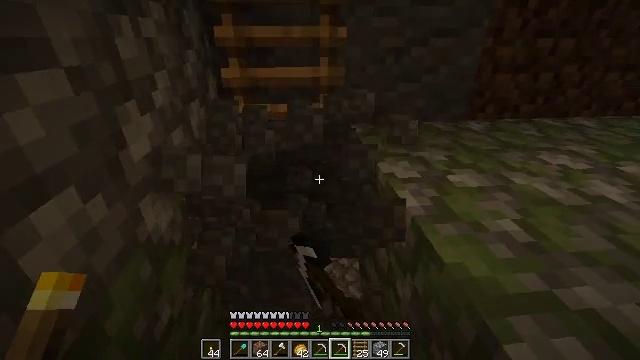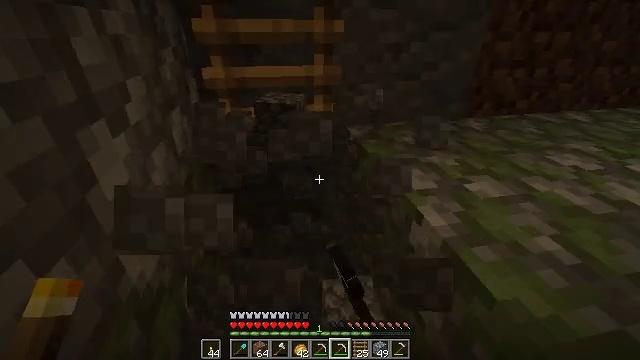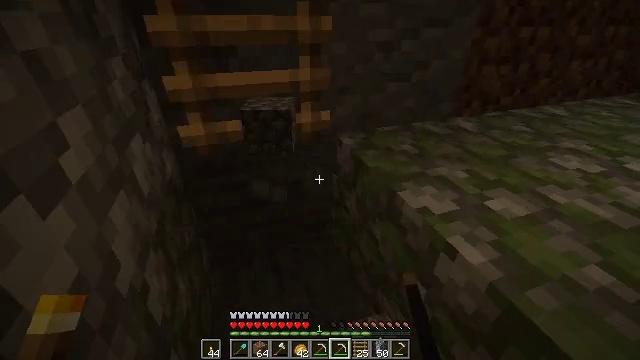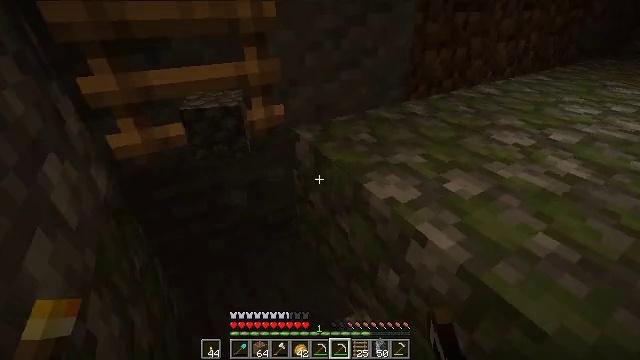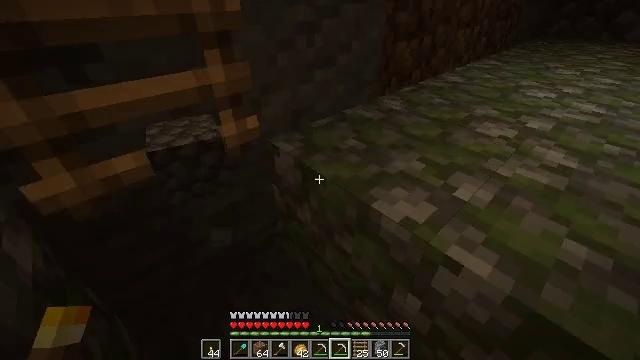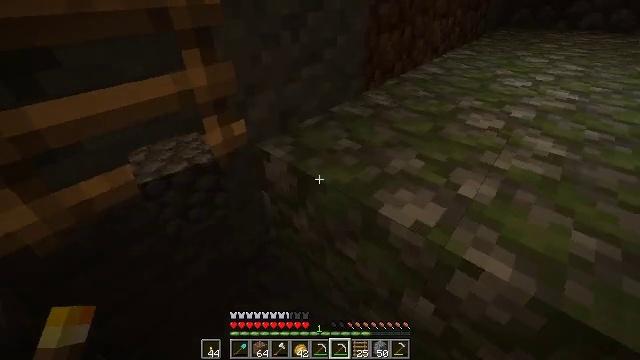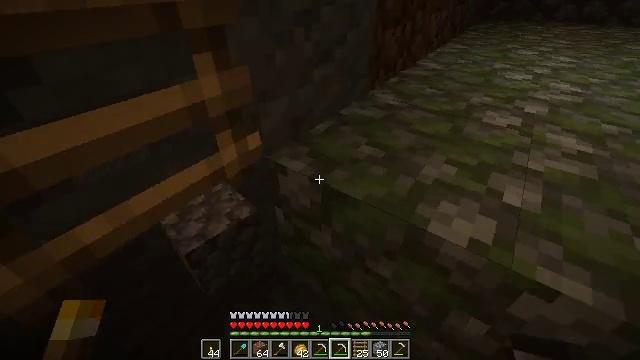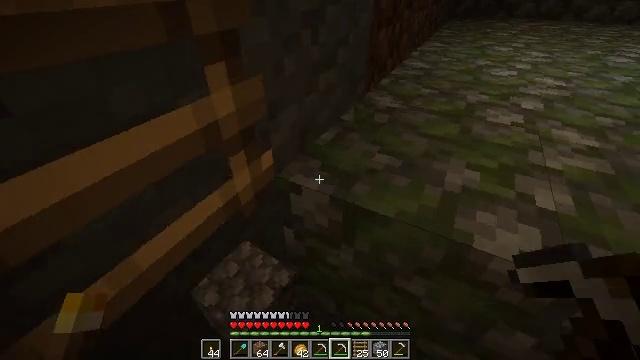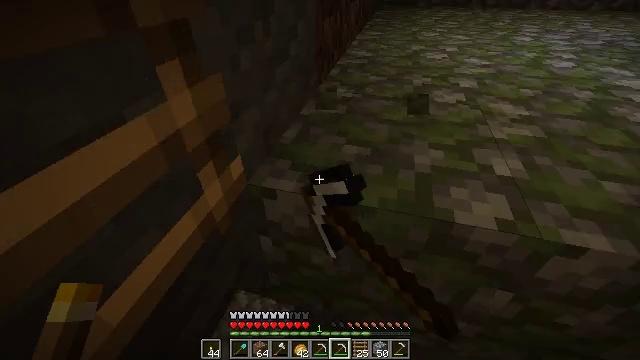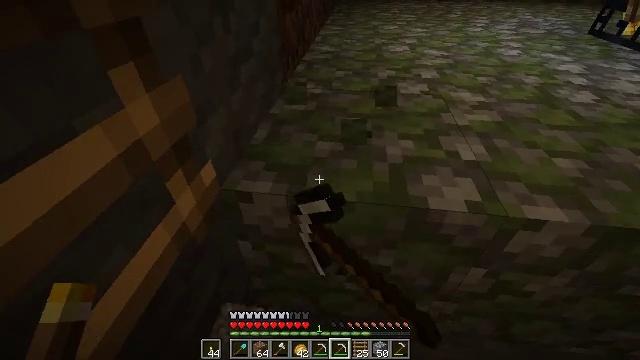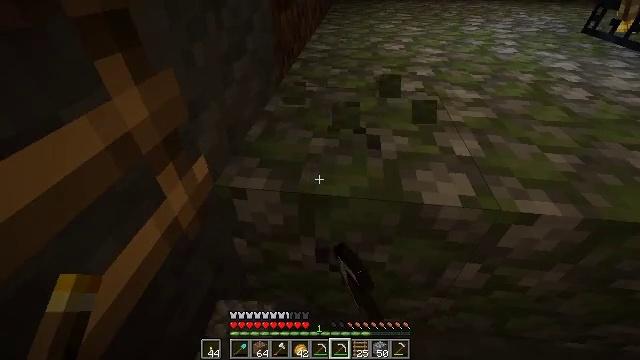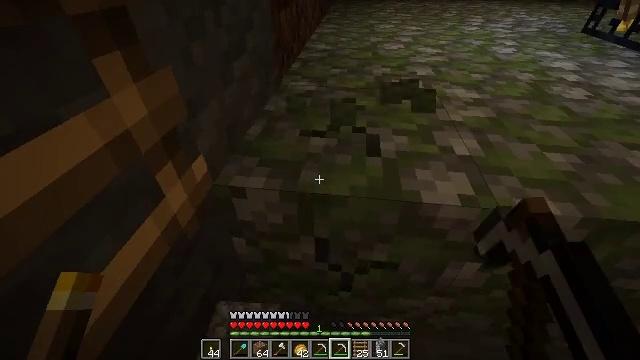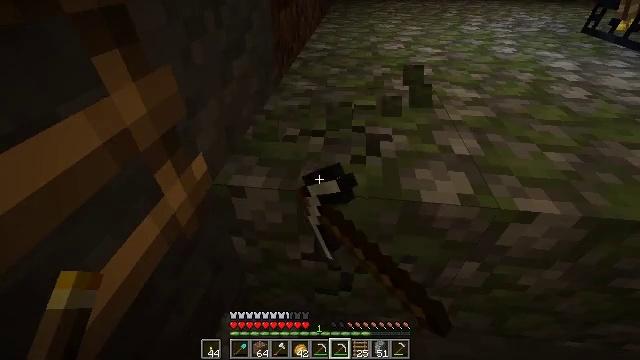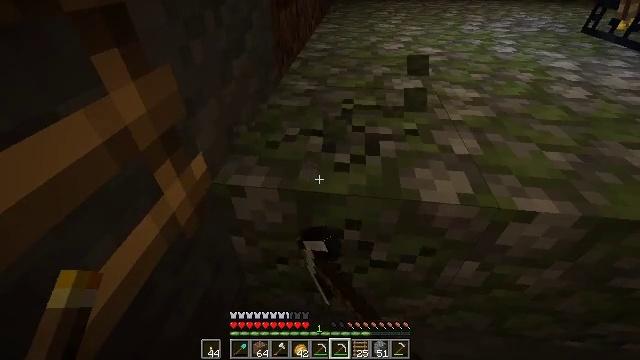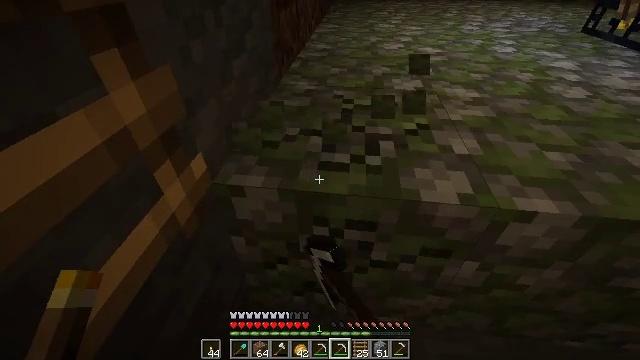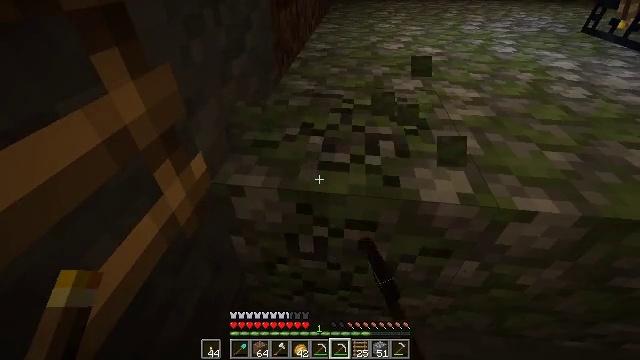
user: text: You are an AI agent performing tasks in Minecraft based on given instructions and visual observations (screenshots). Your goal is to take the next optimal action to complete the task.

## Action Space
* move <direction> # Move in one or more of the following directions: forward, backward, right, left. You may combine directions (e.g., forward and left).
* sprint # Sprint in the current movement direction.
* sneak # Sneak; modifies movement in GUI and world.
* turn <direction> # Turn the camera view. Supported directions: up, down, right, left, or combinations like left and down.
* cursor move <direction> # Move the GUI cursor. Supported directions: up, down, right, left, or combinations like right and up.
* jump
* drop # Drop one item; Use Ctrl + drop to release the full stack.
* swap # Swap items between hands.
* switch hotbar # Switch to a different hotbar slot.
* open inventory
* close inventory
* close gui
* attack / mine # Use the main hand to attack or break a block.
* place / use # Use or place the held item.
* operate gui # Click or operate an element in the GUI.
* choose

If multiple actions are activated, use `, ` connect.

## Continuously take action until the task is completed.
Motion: motion action
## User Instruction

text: Extract mossy cobblestone using a pickaxe.
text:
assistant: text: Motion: move forward and move left, turn right and down
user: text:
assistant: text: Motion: move forward and move left, turn right and down
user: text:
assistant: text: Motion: move forward and move left, turn right and down
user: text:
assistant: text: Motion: move forward and move left, turn right and down
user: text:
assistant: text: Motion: move forward and move left, turn right and down
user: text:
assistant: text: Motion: move forward and move left, turn right
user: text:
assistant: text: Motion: turn right, attack / mine
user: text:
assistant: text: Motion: turn right and down, attack / mine
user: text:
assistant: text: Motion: turn right, attack / mine
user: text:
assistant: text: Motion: attack / mine
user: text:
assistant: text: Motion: attack / mine
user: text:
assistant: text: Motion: attack / mine
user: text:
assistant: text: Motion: attack / mine
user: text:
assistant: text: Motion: attack / mine
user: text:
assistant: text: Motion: attack / mine
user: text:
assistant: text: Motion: attack / mine
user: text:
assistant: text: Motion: turn right and up, attack / mine
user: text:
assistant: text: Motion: turn right and up, attack / mine
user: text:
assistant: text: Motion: turn right and up, attack / mine
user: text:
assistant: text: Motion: move forward, turn right and up, attack / mine
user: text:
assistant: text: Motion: move forward, turn right and up, attack / mine
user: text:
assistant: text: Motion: move forward, attack / mine
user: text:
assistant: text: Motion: move forward, attack / mine
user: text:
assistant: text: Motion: move forward, attack / mine
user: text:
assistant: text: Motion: attack / mine
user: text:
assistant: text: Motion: attack / mine
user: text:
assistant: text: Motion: attack / mine
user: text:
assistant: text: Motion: attack / mine
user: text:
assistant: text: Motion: attack / mine
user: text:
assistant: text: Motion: attack / mine